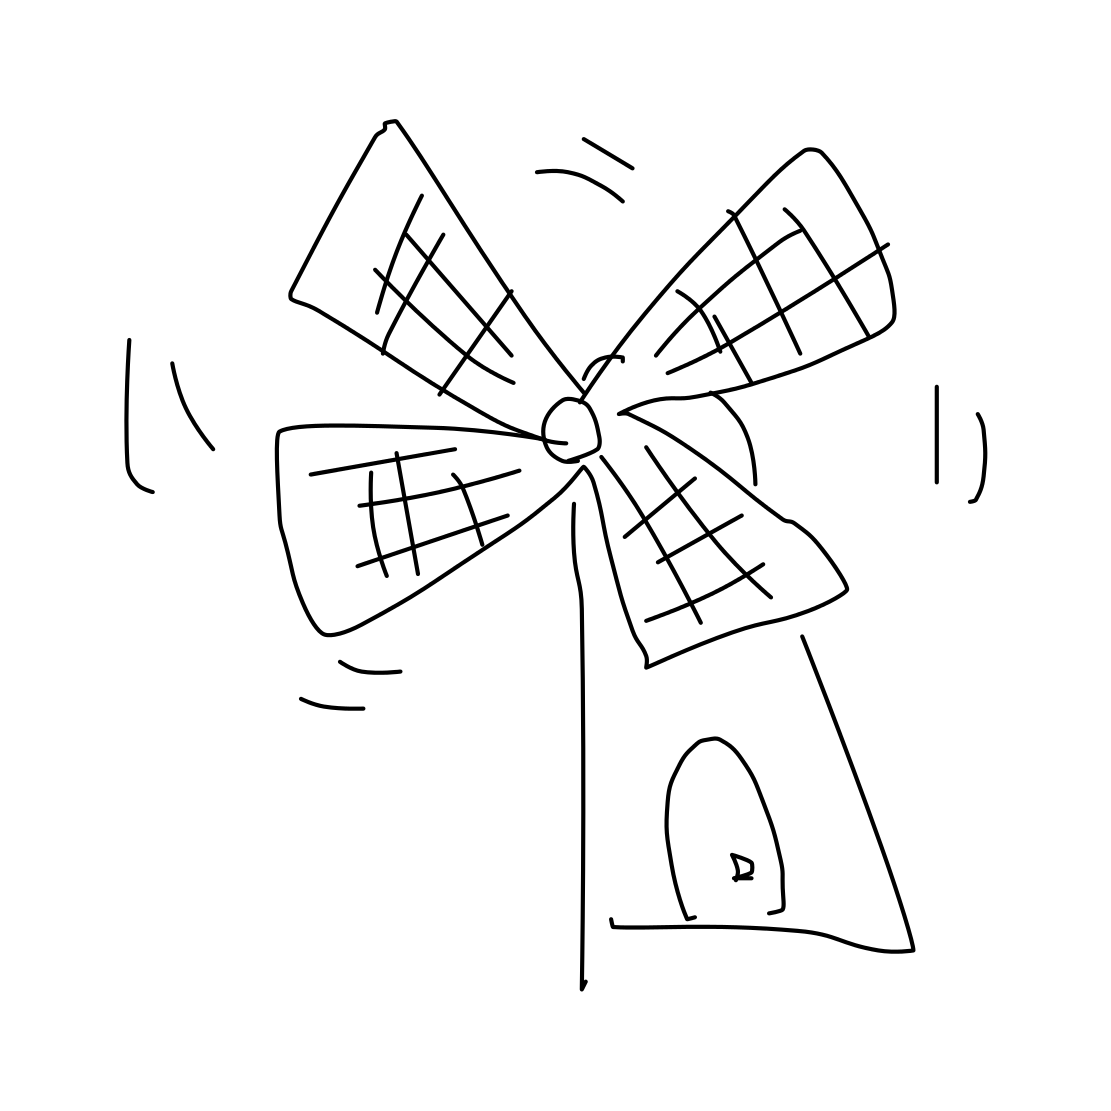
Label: windmill